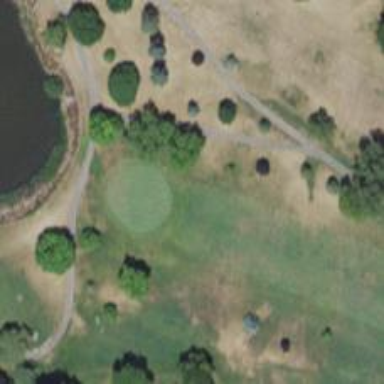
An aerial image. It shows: Golf hole.